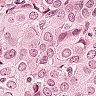
Metastatic tissue present: yes